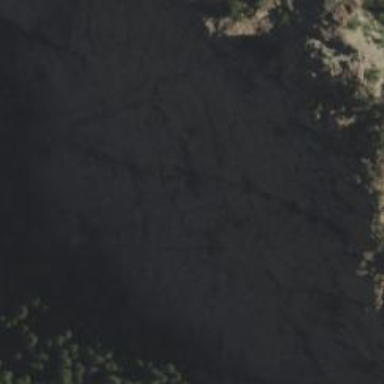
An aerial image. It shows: Cliff in nature.